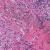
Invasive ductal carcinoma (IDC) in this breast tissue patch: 0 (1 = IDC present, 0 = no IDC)